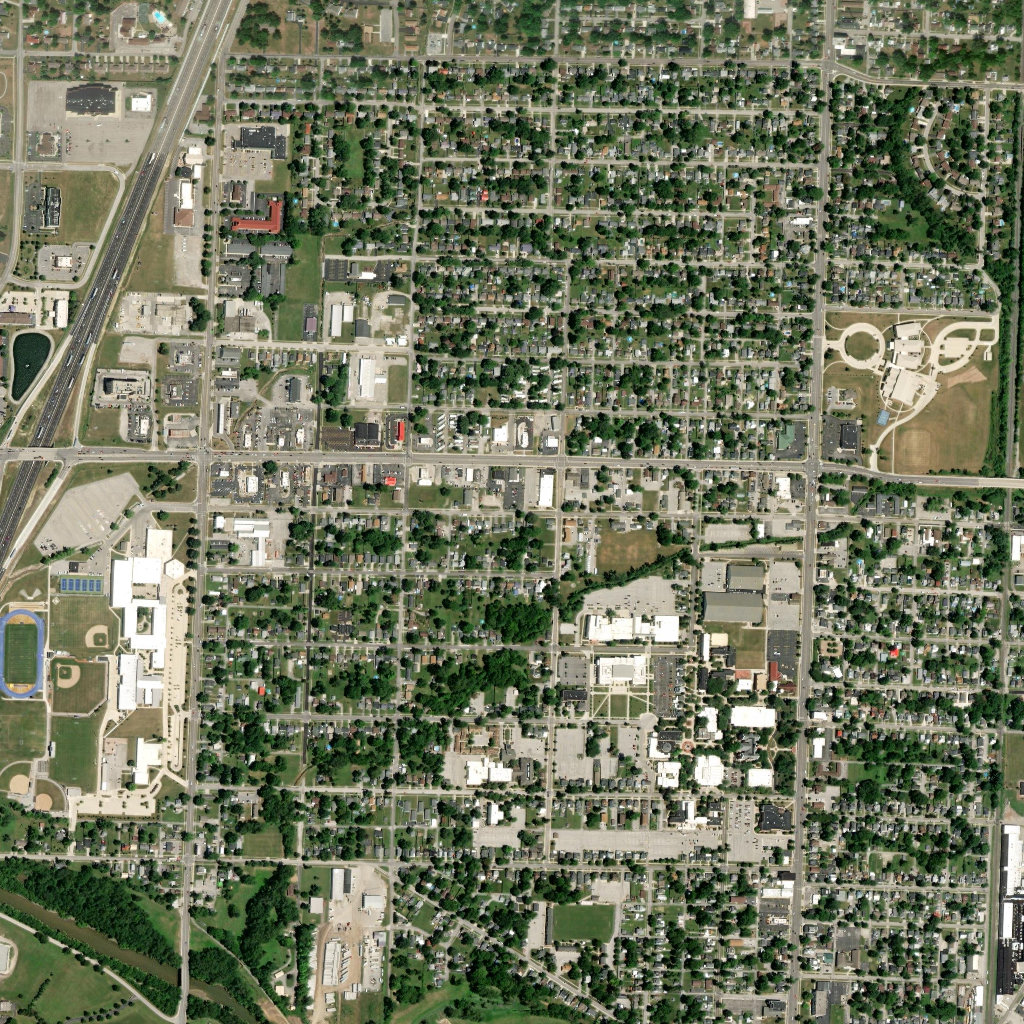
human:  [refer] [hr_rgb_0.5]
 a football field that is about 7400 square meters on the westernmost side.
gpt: <box>[[0, 60, 3, 66, 0]]</box>